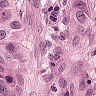
Metastatic tissue present: yes